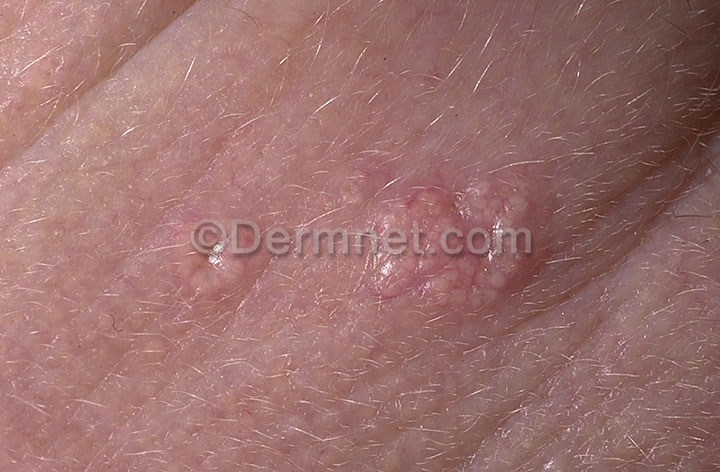
Disease: Seborrheic Keratoses and other Benign Tumors